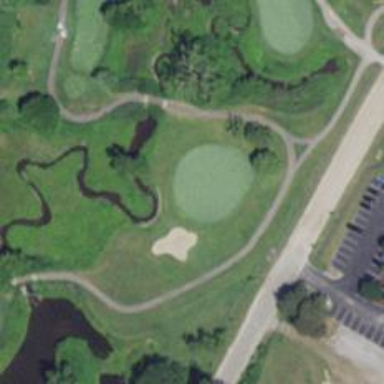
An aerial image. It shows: View of golf hole.